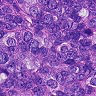
Metastatic tissue present: yes